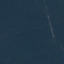
Land use / land cover: Forest